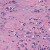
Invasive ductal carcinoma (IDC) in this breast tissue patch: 1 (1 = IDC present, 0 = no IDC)